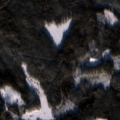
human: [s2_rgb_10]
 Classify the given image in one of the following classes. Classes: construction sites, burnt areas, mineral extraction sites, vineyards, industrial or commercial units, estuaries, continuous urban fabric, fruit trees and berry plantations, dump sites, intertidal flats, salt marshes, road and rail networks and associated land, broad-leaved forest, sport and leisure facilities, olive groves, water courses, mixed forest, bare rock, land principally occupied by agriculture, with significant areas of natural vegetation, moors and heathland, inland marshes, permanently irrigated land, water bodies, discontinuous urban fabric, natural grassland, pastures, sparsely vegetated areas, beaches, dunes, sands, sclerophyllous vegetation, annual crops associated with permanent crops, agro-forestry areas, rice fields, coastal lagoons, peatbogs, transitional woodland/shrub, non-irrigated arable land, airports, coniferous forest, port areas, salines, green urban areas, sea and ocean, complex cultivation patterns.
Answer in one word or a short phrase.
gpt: coniferous forest, mixed forest